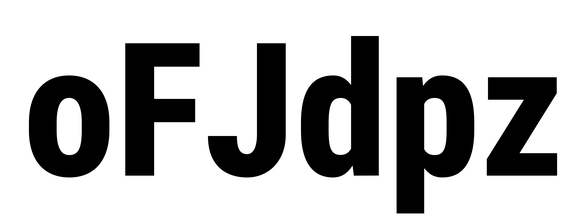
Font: Roboto_Condensed_ExtraBold